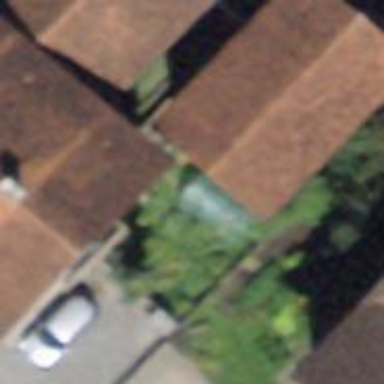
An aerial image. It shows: Simple and straightforward house.